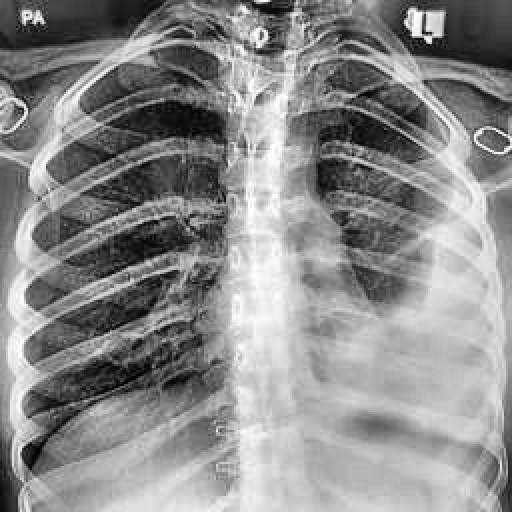
Finding: TUBERCULOSIS